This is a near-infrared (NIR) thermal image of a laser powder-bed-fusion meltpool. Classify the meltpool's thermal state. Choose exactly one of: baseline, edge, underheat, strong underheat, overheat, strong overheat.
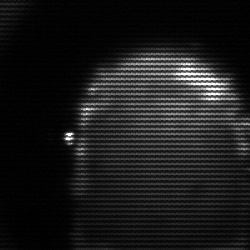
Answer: baseline